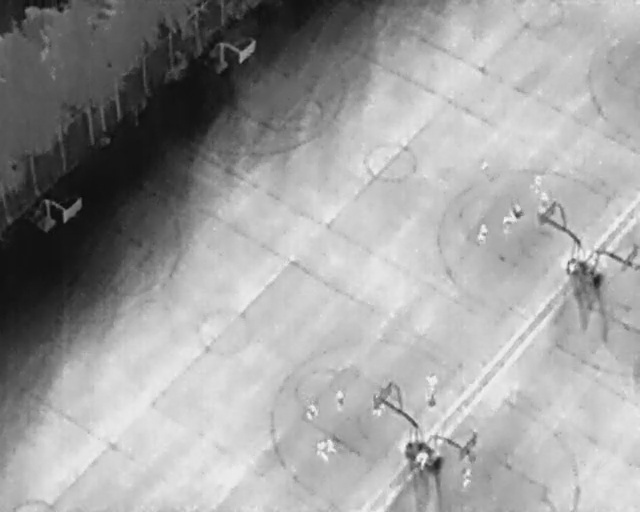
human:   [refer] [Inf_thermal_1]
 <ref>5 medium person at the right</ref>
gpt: <box>[[82, 34, 85, 36, 10], [82, 38, 86, 40, 2], [79, 40, 82, 42, 170], [77, 42, 81, 44, 2], [73, 44, 76, 46, 11]]</box>

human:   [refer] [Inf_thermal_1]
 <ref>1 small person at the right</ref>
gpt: <box>[[74, 31, 76, 33, 28]]</box>

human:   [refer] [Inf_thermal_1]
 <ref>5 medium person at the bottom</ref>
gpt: <box>[[65, 73, 69, 76, 2], [51, 76, 54, 79, 2], [47, 79, 50, 81, 15], [50, 85, 53, 88, 2], [48, 86, 52, 89, 2]]</box>

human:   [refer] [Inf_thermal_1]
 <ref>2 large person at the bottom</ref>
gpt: <box>[[57, 77, 60, 80, 4], [64, 88, 67, 91, 12]]</box>